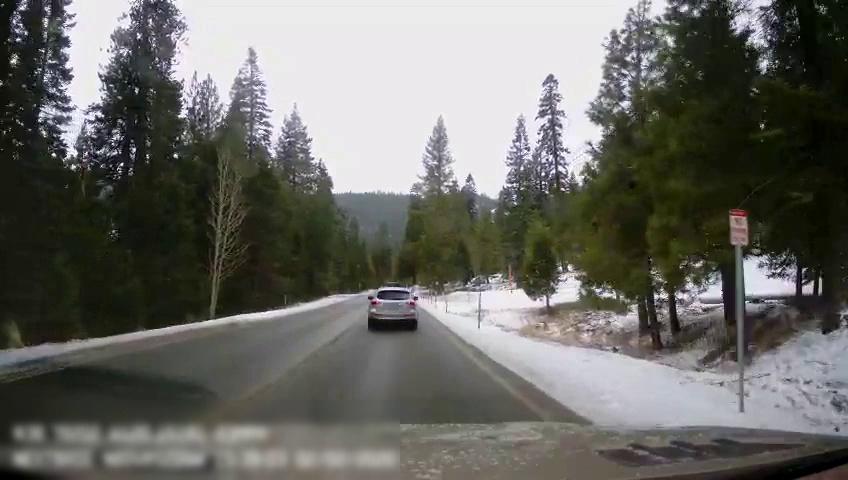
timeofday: Day
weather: Snowy
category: Drivable Space
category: Vehicles | Truck
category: Vehicles | SUV
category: Lanes | Current Lane
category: Traffic | Signs